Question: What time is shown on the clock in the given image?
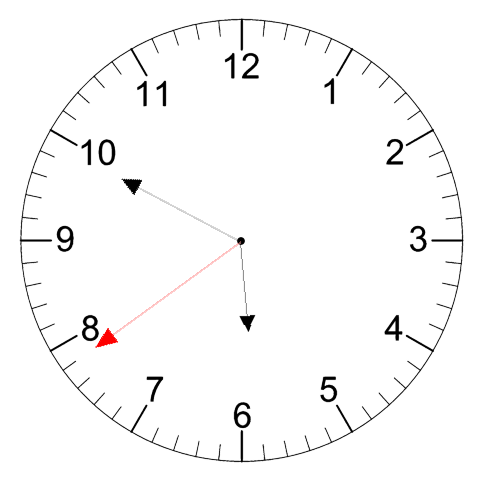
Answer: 05:49:39